Brain MRI, t2w sequence, axial 2D slice.
Patient: age 50, sex M, weight 95 kg, height 1.95 m
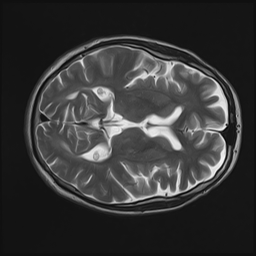